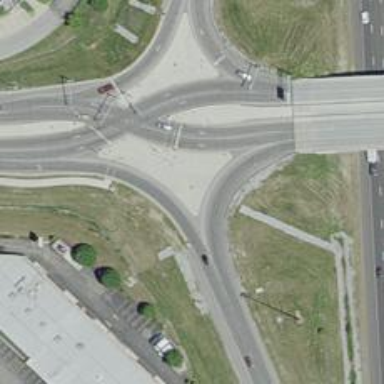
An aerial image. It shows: Motorway link at Diverging Diamond Interchange (DDI).